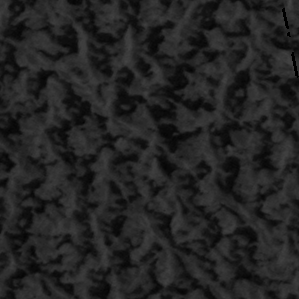
Label: frost